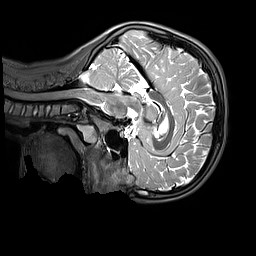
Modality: T2w
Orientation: sagittal
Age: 9
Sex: male
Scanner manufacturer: siemens
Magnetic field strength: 3 T
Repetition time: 3.2 s
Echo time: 0.408 s